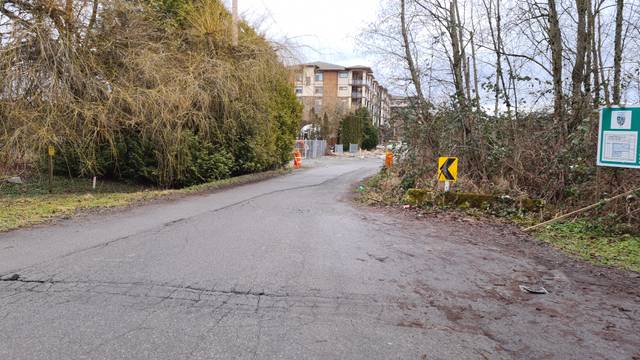
Region: Canada
Coordinates: 49.144, -122.652